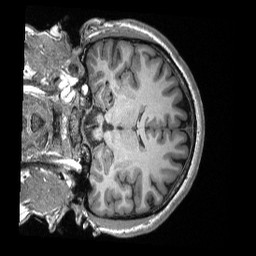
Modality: T1w
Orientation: coronal
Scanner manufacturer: siemens
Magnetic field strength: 3 T
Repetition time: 2.3 s
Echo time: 0.00308 s